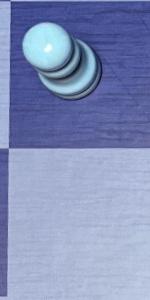
Label: Empty